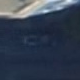
Vehicle type: Car